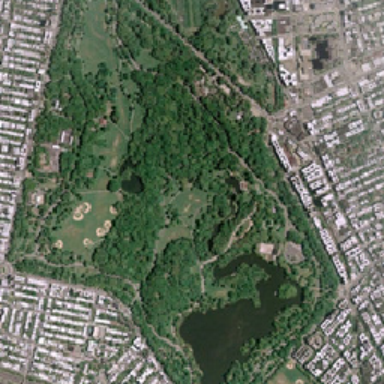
Irregular areas are covered with lush plants and meadows and are surrounded by a row of residential buildings .